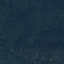
Land use / land cover: Forest